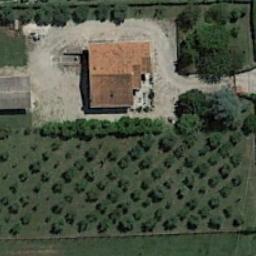
Label: residential